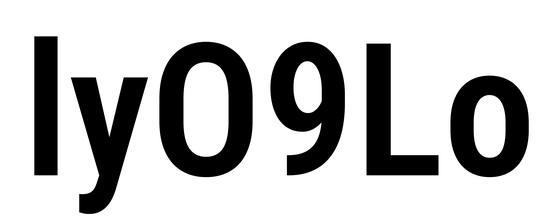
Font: Roboto_Condensed_SemiBold